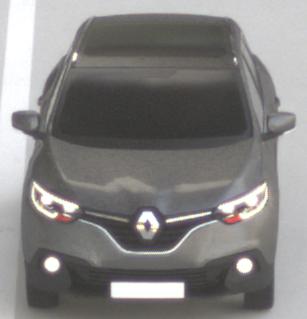
Make: Renault
Model: Kadjar ENERGY TCe 130
Detailed model: Kadjar
Model produced from: 2015/05
Model produced until: 2018/08
Doors: 5
Color: gray
Road condition: dry road
Daytime: sunrise or sunset
Contrast: medium contrast